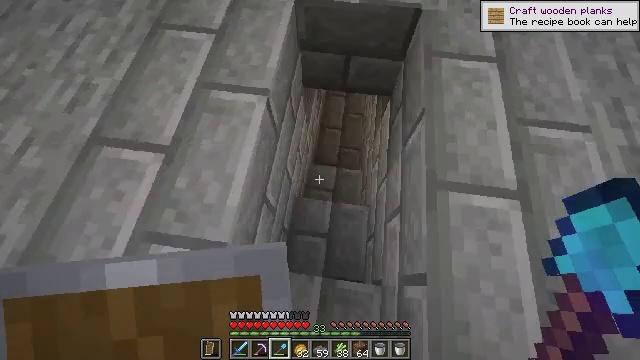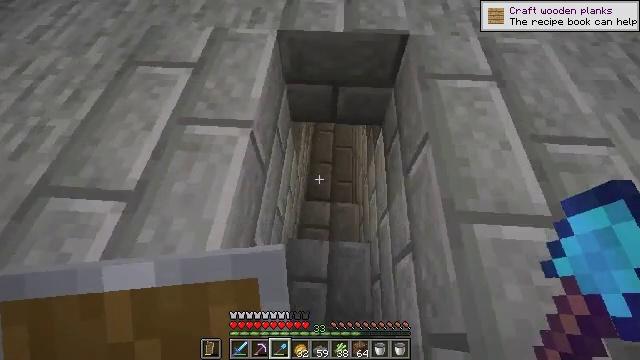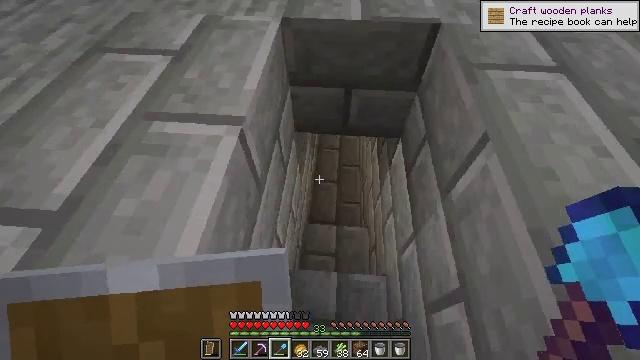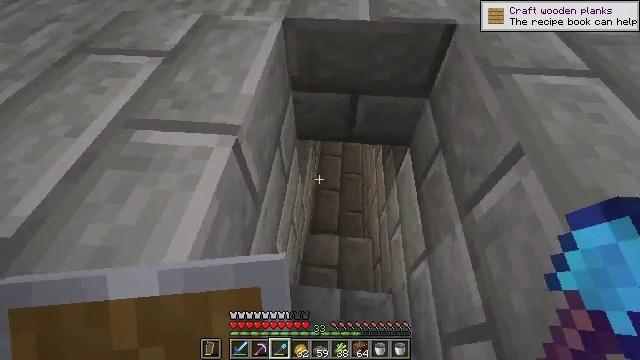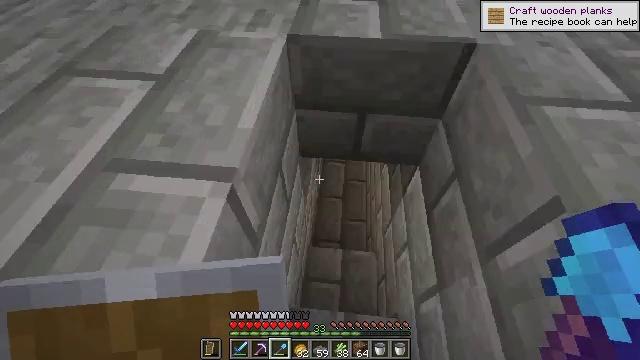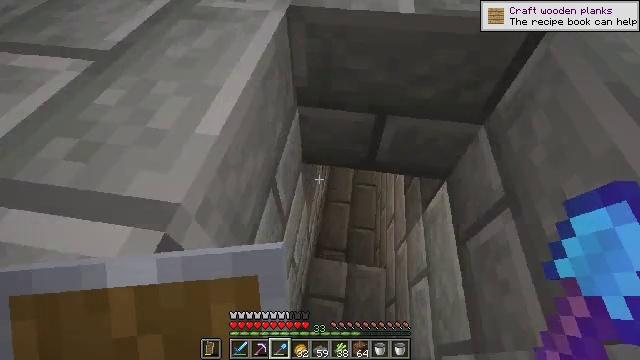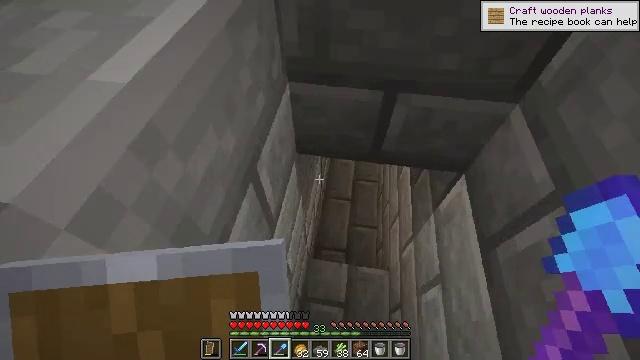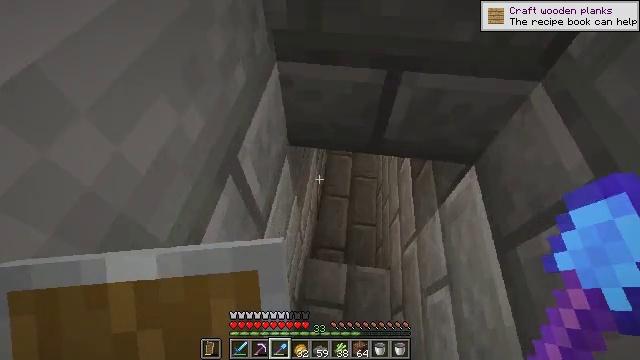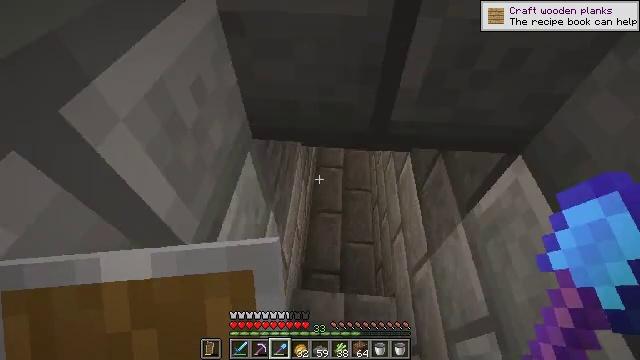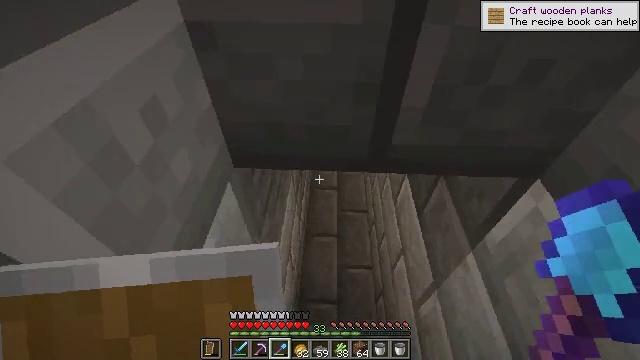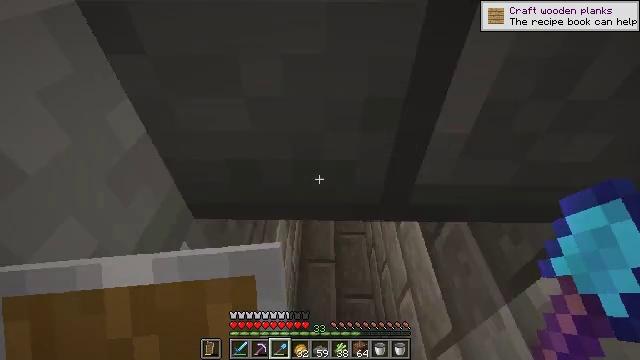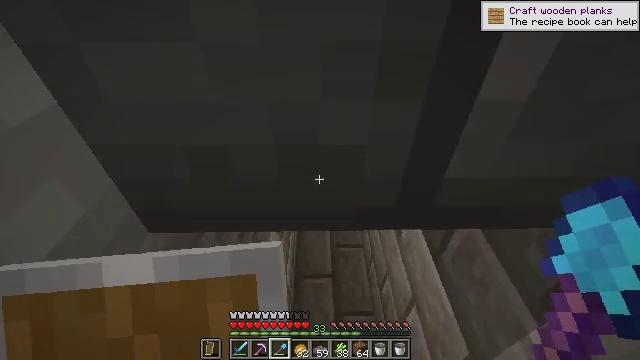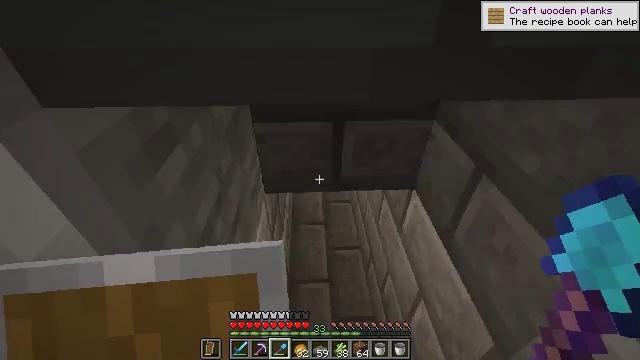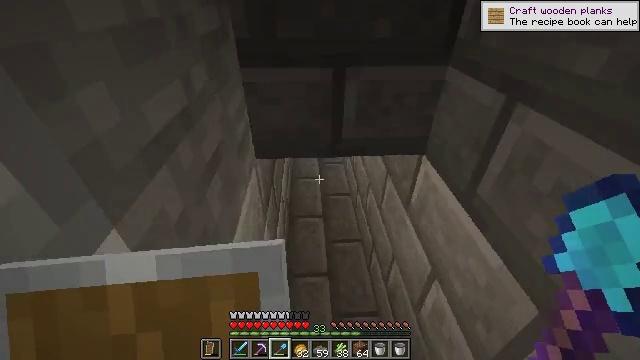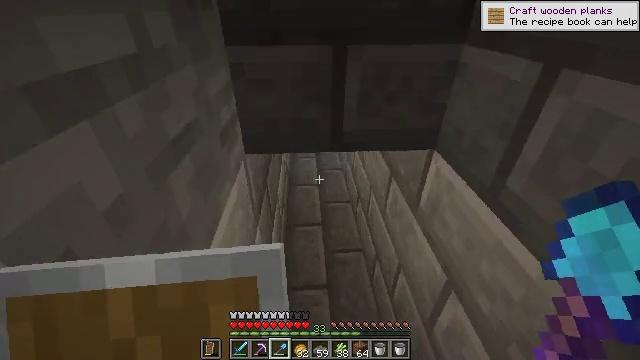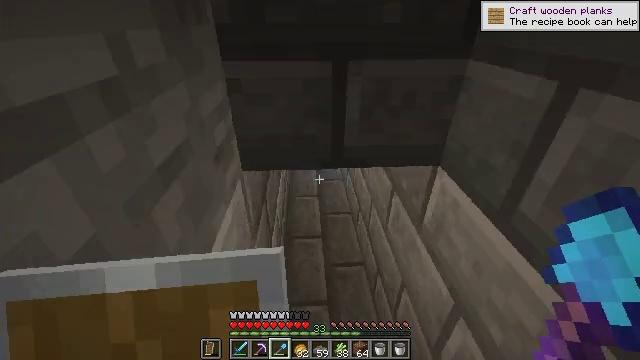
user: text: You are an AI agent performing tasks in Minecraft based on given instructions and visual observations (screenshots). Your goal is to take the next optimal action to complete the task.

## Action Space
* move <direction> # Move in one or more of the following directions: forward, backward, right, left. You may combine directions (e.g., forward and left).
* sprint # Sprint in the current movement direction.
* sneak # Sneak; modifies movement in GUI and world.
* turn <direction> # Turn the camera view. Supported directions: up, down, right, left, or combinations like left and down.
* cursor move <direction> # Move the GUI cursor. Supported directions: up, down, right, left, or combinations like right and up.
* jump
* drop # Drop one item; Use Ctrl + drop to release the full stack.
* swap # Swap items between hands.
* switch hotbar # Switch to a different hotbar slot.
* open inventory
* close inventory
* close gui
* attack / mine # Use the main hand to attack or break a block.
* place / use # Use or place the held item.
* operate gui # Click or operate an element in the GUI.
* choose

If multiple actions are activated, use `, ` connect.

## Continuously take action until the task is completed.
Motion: motion action
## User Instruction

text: Use ice blocks to craft packed ice in the crafting table.
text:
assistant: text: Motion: move forward, turn right and up
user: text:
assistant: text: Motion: move forward, turn up
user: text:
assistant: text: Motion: move forward, turn up
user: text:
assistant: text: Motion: move forward
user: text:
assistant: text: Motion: move forward, turn left
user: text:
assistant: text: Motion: move forward
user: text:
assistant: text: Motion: move forward, turn right
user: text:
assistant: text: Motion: move forward, turn right and up
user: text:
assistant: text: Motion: move forward, turn right and up
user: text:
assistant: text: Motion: move forward, turn right and up
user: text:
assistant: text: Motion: move forward, turn right and up
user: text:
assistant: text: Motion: move forward, turn right and up
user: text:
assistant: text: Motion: move forward, turn up
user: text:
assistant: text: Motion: move forward, turn up
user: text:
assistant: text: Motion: move forward, turn up
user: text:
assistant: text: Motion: move forward, turn up
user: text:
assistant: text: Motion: move forward, turn up
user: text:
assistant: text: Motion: move forward, turn up
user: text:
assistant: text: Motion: move forward, turn up
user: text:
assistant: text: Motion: move forward, turn up
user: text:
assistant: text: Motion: move forward, turn up
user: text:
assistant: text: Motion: move forward, turn up
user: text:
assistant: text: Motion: move forward, turn up
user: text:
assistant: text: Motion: move forward, turn up
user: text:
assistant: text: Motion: turn up
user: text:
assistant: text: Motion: turn up
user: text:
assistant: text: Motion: no_op
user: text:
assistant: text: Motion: no_op
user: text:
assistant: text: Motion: move forward
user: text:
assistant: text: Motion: move forward